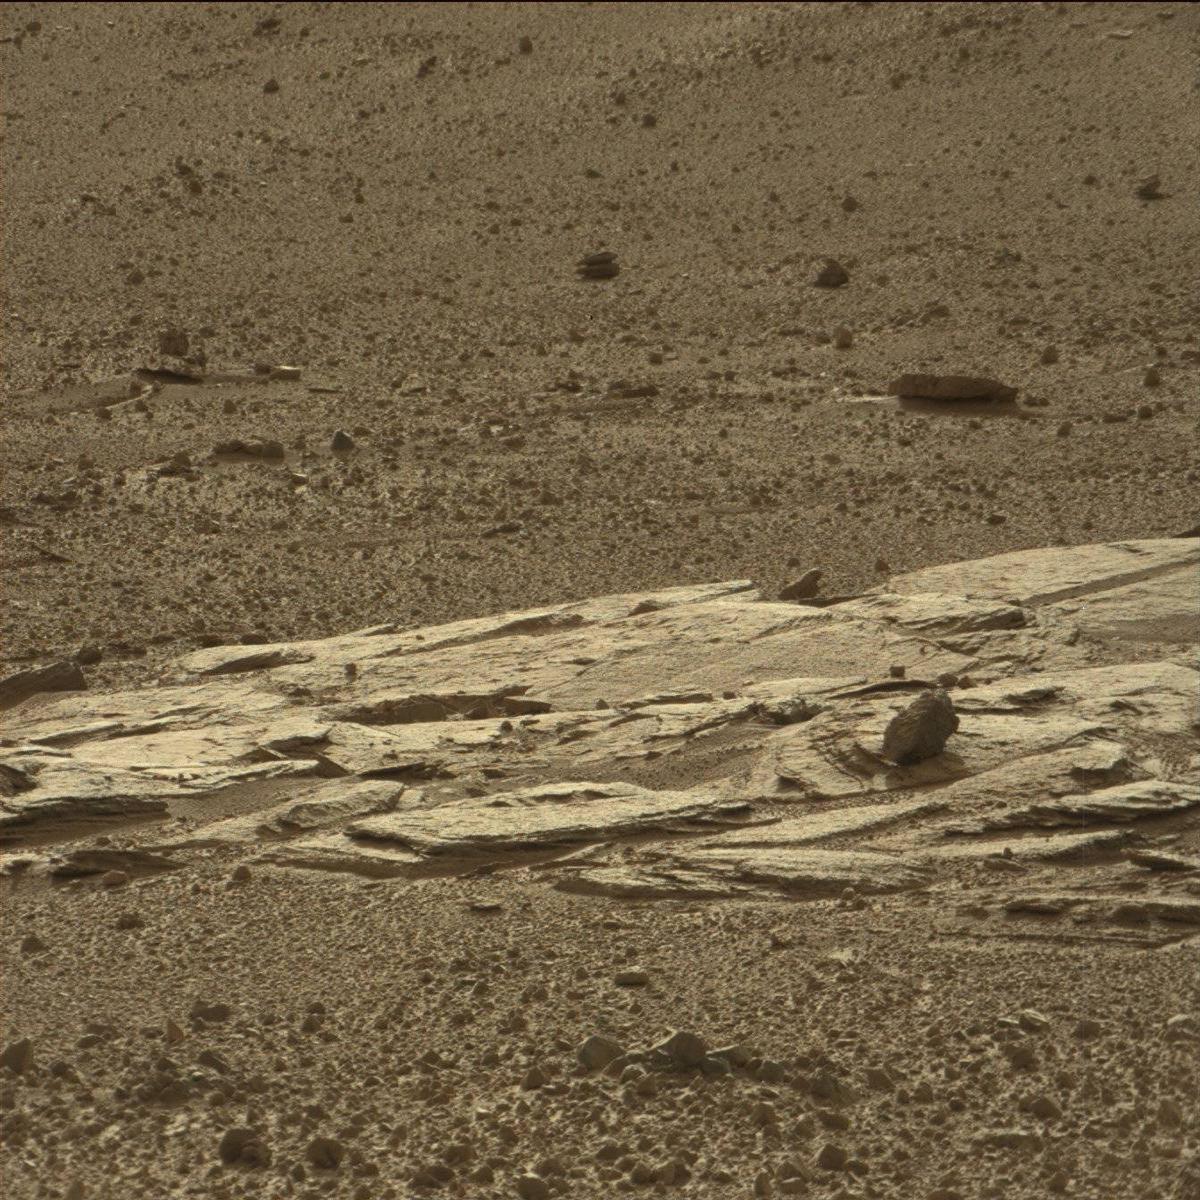
Terrain classes present: Bedrock, Rock, Sand / Soil